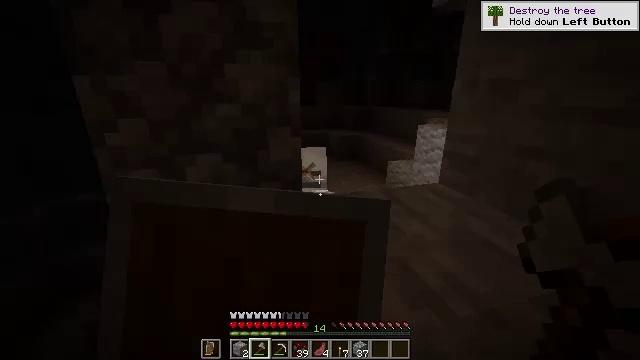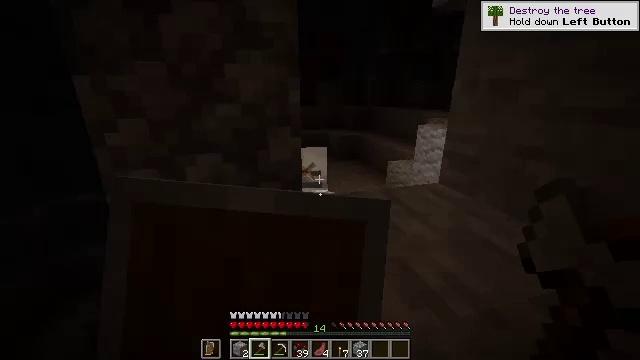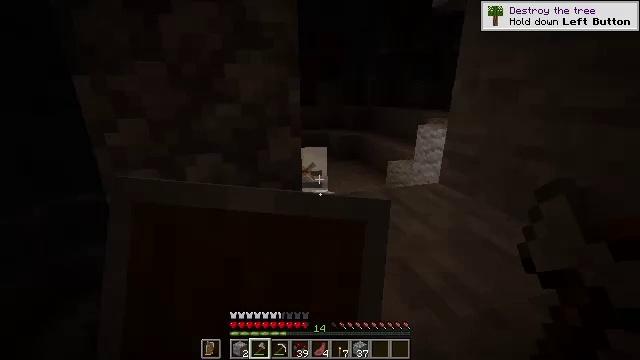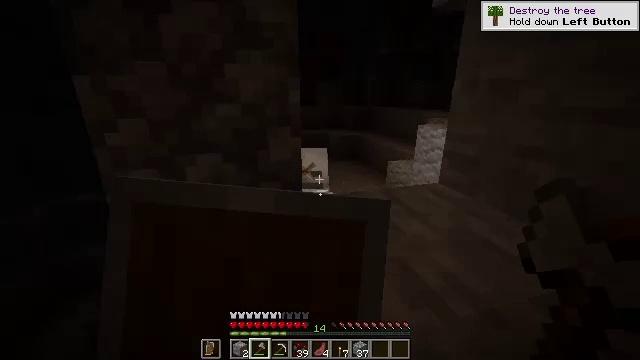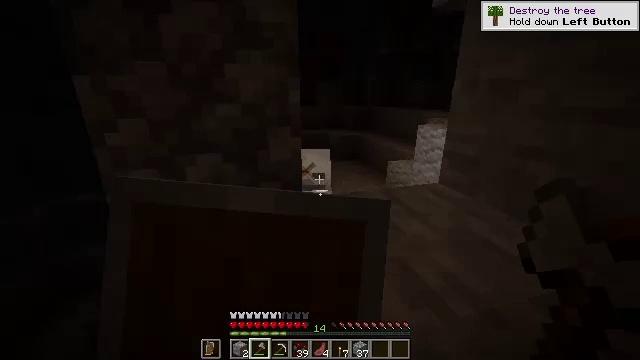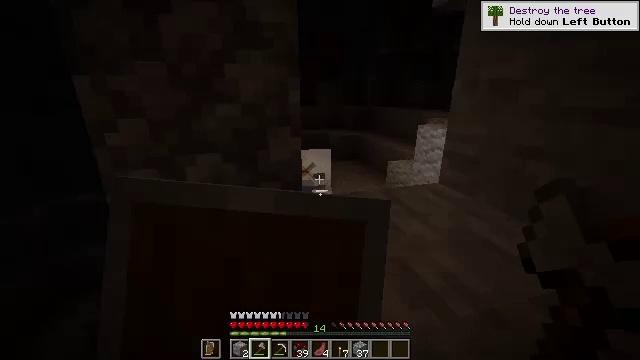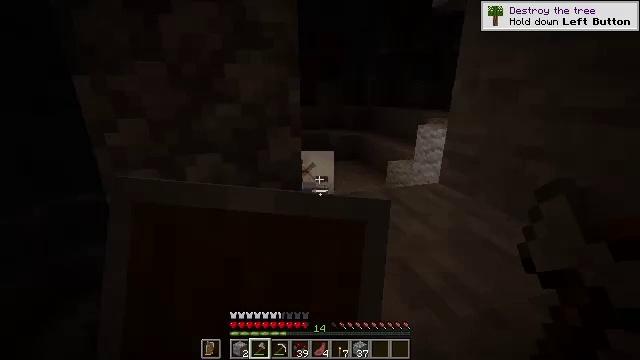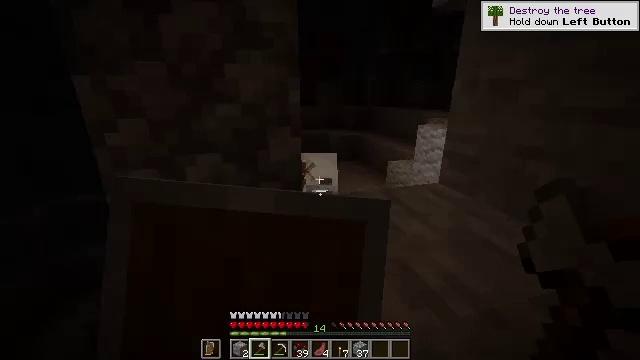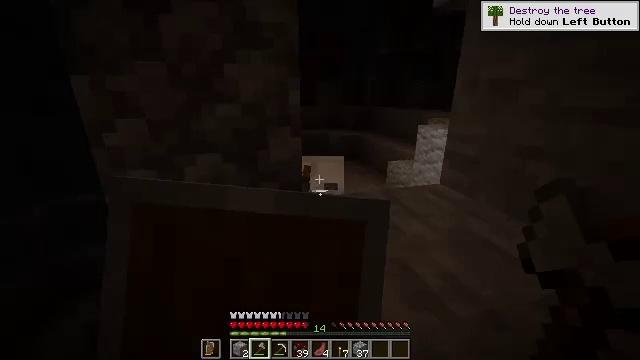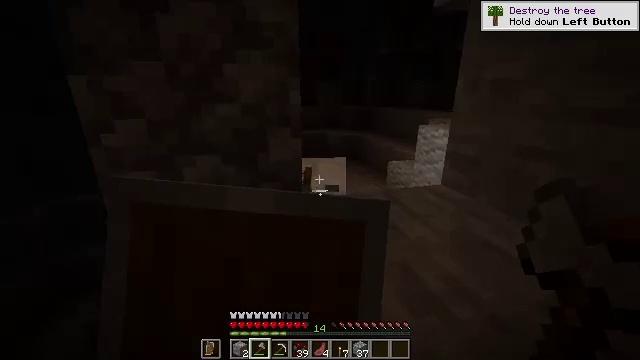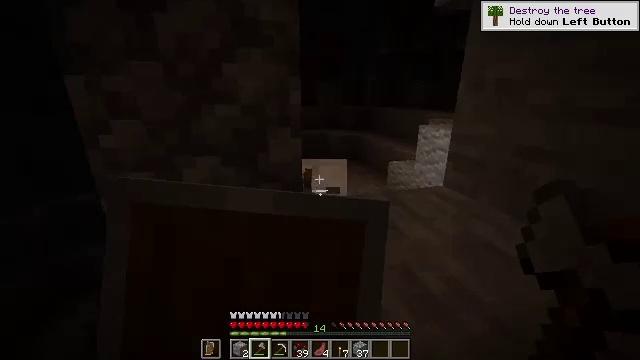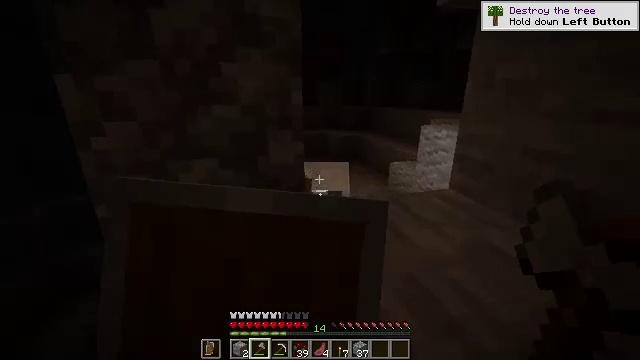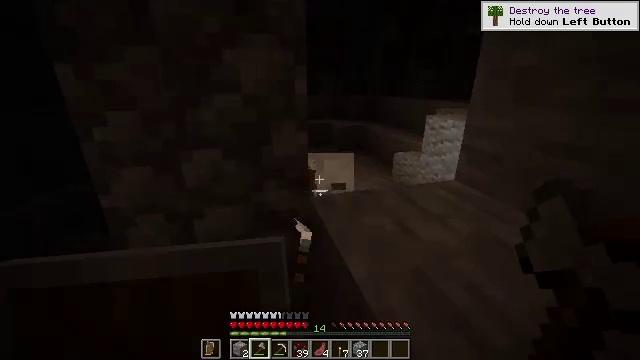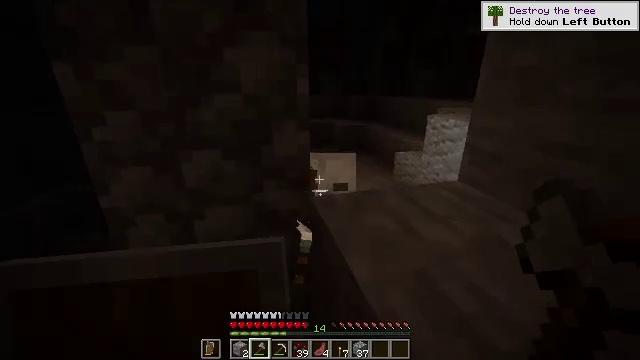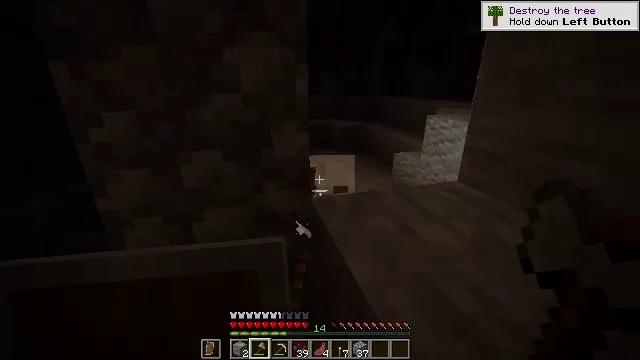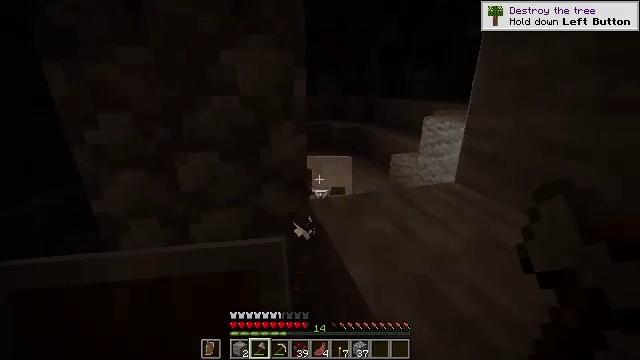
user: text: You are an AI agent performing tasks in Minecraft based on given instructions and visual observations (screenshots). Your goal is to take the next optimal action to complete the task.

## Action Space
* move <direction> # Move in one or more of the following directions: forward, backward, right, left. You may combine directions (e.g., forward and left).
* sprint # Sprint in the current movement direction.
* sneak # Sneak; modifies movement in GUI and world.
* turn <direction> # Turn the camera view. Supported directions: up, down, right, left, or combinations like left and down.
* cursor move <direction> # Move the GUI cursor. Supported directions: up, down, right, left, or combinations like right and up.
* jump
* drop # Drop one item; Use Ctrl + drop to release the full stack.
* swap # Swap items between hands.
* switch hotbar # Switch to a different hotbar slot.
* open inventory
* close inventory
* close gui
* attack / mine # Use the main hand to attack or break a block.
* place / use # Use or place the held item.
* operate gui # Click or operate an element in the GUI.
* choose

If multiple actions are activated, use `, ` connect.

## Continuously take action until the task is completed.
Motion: motion action
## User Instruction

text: Kill mobs.
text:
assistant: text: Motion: use / place
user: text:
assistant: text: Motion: use / place
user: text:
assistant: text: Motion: use / place
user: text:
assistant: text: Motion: use / place
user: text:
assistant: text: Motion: use / place
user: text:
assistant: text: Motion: use / place
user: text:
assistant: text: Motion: use / place
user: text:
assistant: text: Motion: move forward, use / place
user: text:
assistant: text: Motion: move forward, use / place
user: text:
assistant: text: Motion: move forward, use / place
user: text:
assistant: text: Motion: move forward, use / place
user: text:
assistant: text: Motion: turn down, attack / mine
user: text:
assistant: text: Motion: attack / mine
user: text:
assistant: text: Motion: attack / mine
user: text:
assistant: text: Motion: attack / mine
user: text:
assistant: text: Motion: attack / mine
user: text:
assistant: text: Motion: attack / mine
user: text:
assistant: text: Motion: attack / mine
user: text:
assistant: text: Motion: no_op
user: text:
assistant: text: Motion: turn right
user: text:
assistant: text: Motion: turn right
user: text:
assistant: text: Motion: no_op
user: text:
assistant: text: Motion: attack / mine
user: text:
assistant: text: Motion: attack / mine
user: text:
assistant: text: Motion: attack / mine
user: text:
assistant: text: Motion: attack / mine
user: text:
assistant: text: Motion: turn left
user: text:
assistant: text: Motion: move right, attack / mine
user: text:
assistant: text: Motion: attack / mine